Field crop: maize
Growth stage: 2
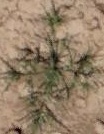
Species: salsola